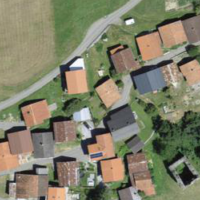
EUNIS habitat code: 54
Species observed at this site:
Chelidonium majus